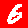
Digit: 6